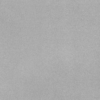
Label: dusty